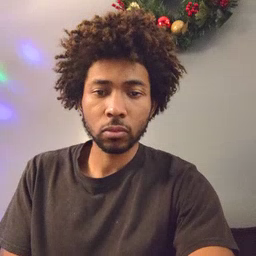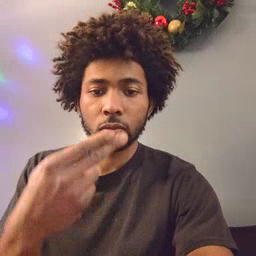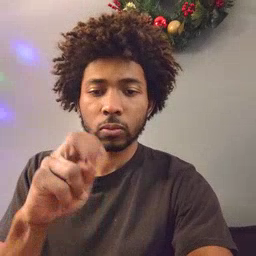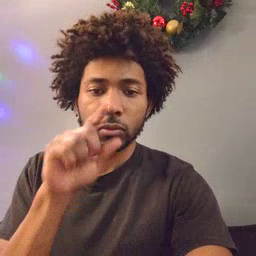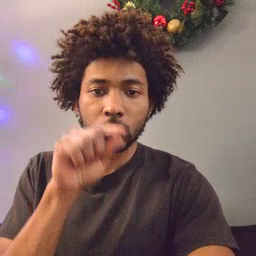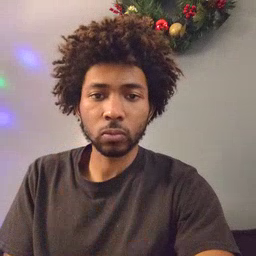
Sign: hen